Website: lowes
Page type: cart
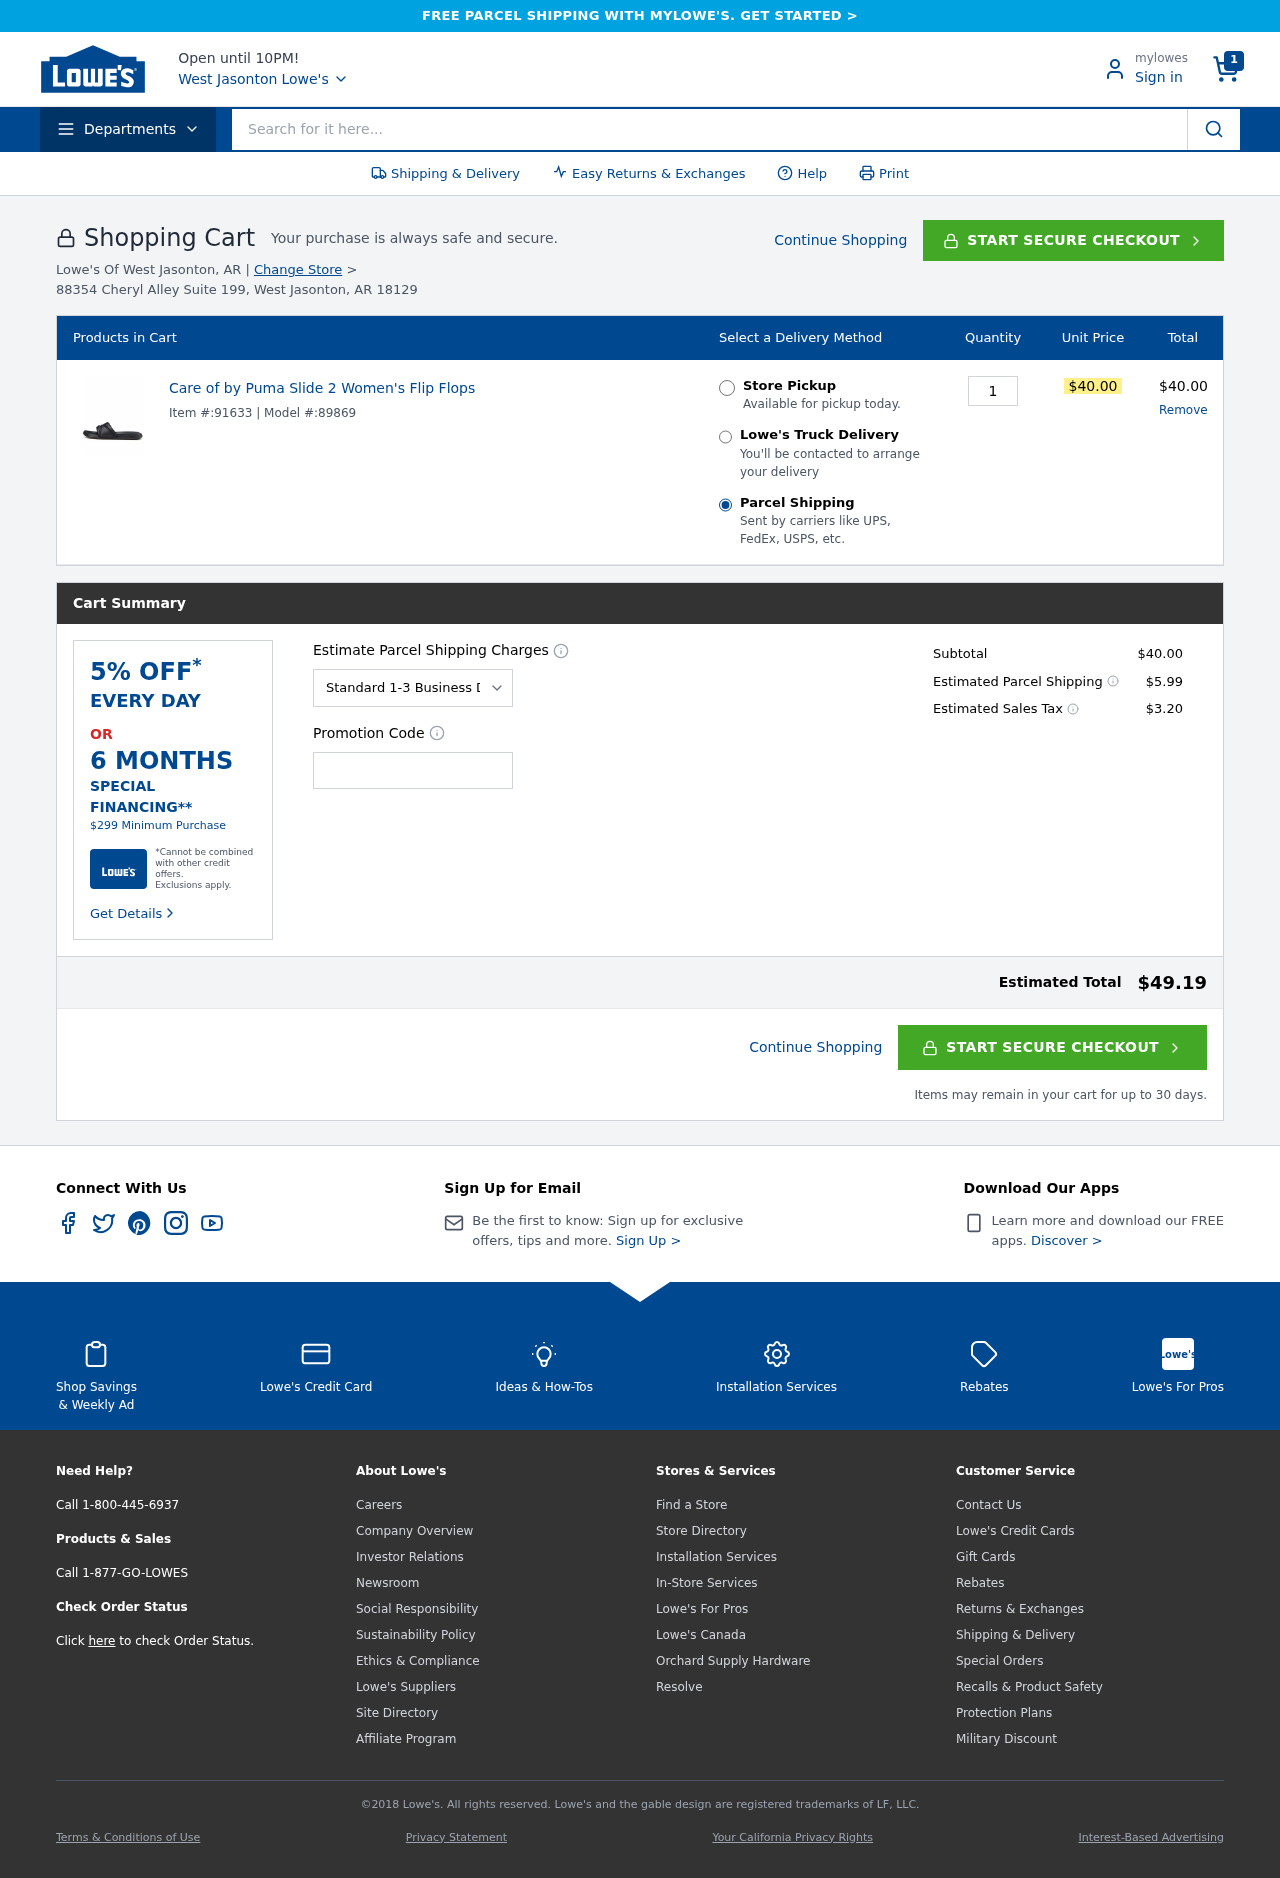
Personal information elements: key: PII_CITY
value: Jasonton
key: PII_CITY
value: West Jasonton
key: PII_POSTCODE
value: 18129
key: PII_PROMO_CODE
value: SAVE98
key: PII_STREET
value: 88354 Cheryl Alley Suite 199
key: PII_STATE_ABBR
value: AR
Product elements: key: PRODUCT1_NAME
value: Care of by Puma Slide 2 Women's Flip Flops
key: PRODUCT1_PRICE
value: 40
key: PRODUCT1_QUANTITY
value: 1
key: PRODUCT1_MODEL
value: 89869
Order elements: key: ORDER_NUM_ITEMS
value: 1
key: ORDER_ITEM_ID
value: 91633
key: ORDER_LINE_TOTAL
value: $40.00
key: ORDER_SUBTOTAL
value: $40.00
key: ORDER_SHIPPING_COST
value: $5.99
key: ORDER_TAX
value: $3.20
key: ORDER_TOTAL
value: $49.19
Search elements: key: HEADER_SEARCH
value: Search for it here...